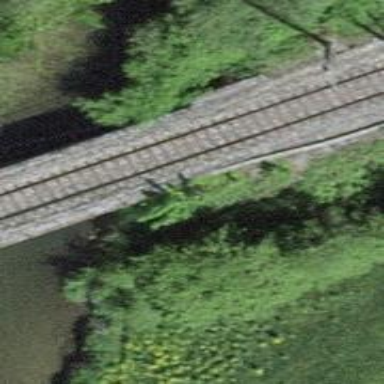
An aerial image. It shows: Railway bridge with electrified tracks and single rail.